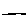
Label: line